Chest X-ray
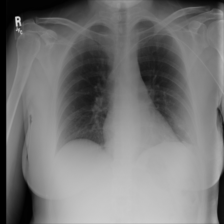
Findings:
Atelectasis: negative
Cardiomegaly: negative
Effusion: negative
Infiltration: negative
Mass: negative
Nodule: positive
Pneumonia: negative
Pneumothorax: negative
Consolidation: negative
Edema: negative
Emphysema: negative
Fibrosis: negative
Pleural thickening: negative
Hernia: negative